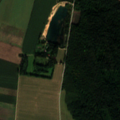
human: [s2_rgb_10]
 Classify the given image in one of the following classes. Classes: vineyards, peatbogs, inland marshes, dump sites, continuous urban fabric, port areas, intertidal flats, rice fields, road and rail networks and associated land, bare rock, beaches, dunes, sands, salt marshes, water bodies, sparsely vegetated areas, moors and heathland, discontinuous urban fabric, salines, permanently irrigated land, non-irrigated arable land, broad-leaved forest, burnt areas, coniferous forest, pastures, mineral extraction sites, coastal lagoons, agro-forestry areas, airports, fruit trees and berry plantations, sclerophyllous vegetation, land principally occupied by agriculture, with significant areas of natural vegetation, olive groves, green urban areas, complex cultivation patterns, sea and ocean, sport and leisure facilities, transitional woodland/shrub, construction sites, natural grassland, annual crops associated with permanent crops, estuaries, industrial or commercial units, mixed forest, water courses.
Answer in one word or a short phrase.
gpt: non-irrigated arable land, land principally occupied by agriculture, with significant areas of natural vegetation, mixed forest